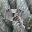
Label: 9